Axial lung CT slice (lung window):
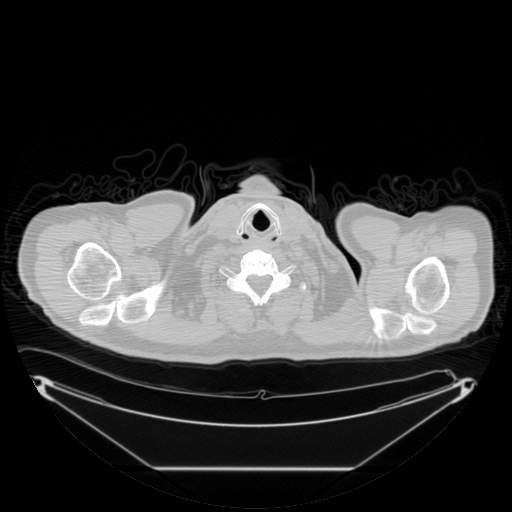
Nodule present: no